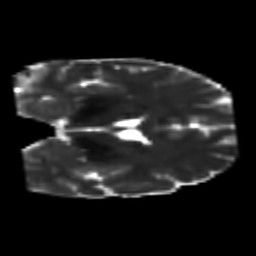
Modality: T2w
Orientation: coronal
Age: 38
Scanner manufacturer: philips
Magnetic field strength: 3 T
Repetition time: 7.767 s
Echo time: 0.1224 s